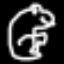
Label: frog